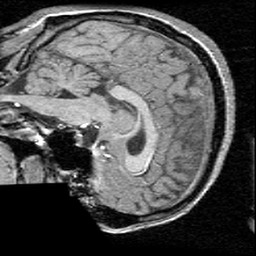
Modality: T1w
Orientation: sagittal
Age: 19
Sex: male